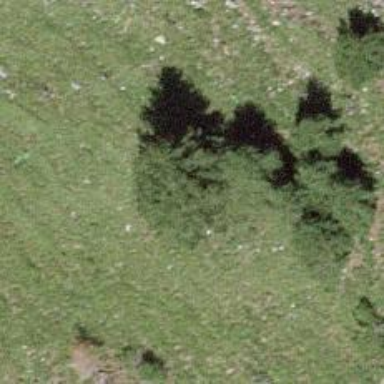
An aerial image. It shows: Evergreen tree with needle-leaved leaves.